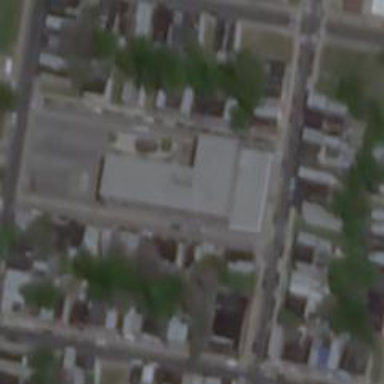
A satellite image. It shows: Elementary school.